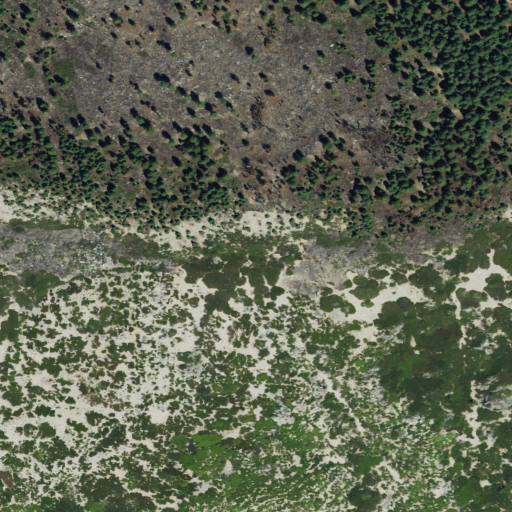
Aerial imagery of mountain in California named Shasta Bally containing shrub, grassland, and evergreen forest